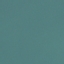
Label: SeaLake